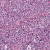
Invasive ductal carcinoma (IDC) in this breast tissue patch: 1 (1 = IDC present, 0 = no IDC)